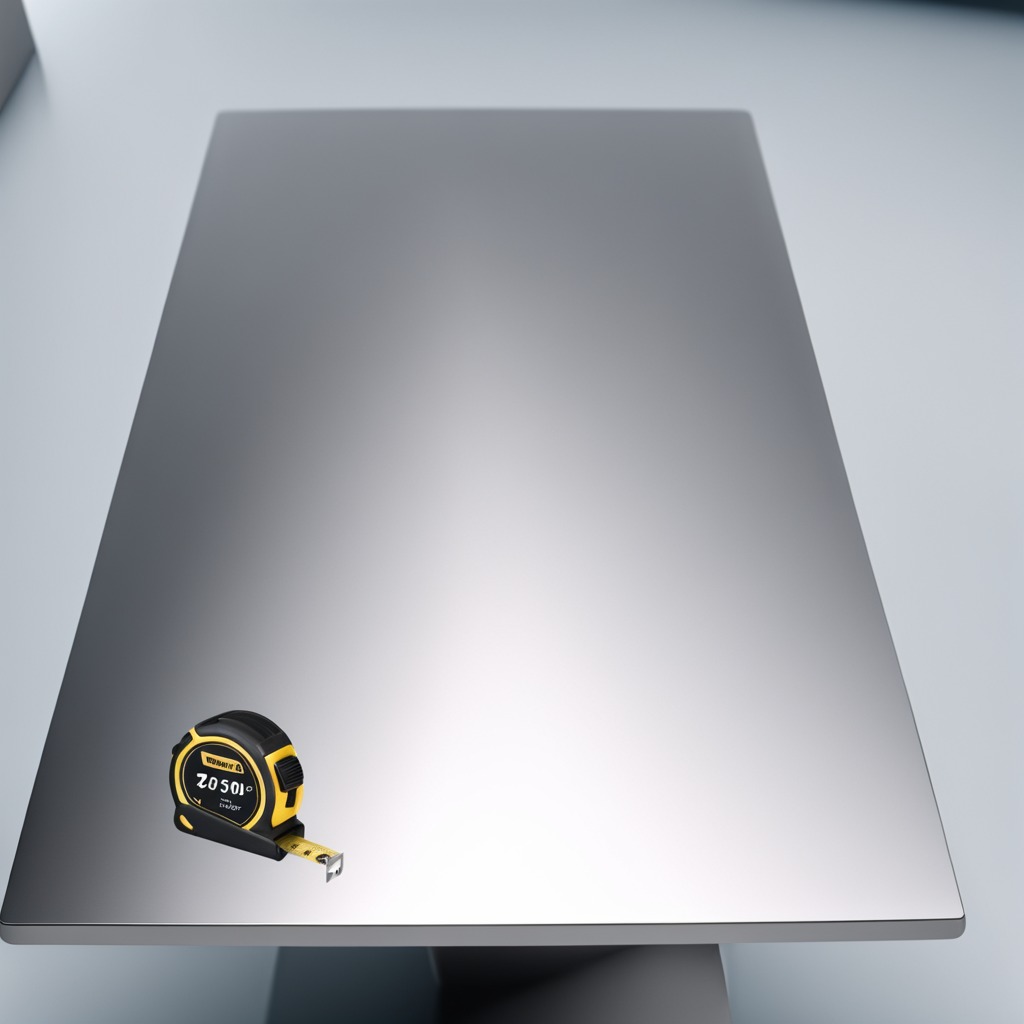
A measuring tape is lying on the stainless steel table.